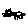
Label: cat